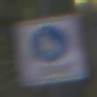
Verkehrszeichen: BeginnFussgaengerzone
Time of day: Night
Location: Outdoor (Urban)
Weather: PartlyCloudy
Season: NotSpecified
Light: Artificial